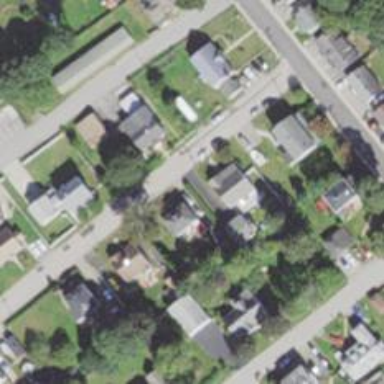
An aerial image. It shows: Residential driveway serving as service road.